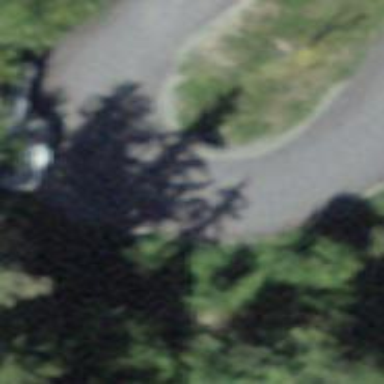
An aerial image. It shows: Path.